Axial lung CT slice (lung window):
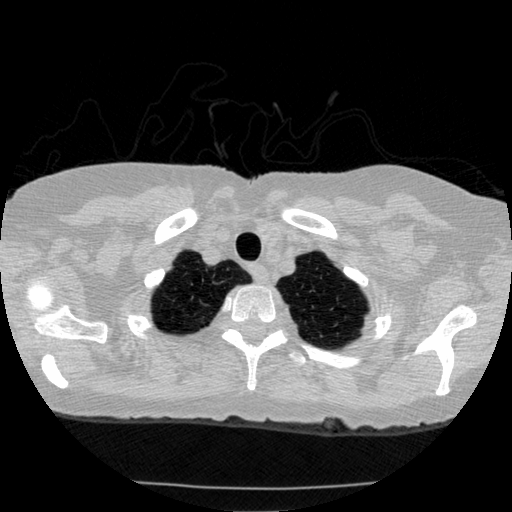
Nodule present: no